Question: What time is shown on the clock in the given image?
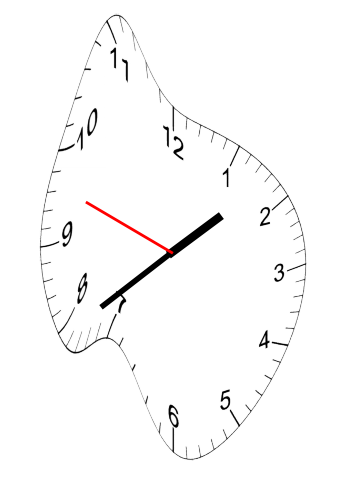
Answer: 01:38:48